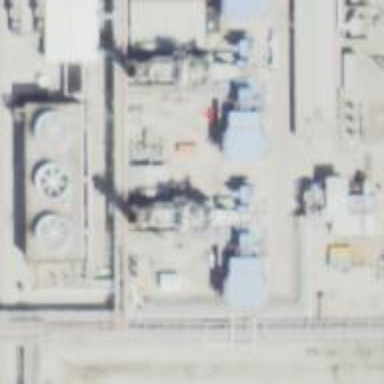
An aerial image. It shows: Gas turbine power generator.